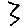
Label: zigzag